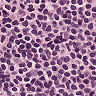
Metastatic tissue present: no